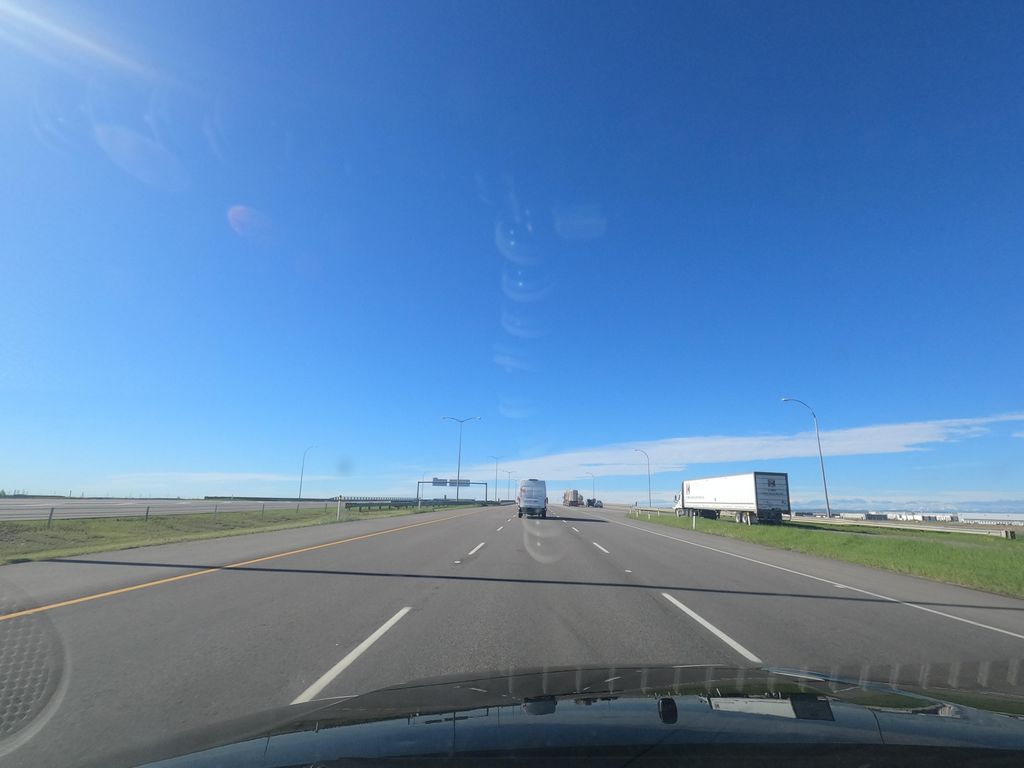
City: calgary